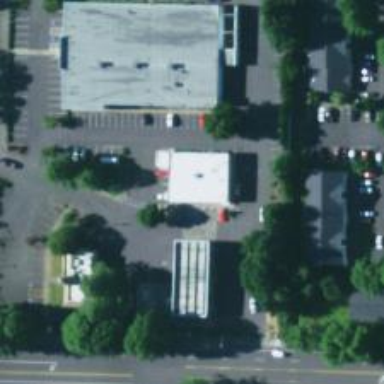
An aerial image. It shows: Convenience shop.